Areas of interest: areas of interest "Tennis Court"
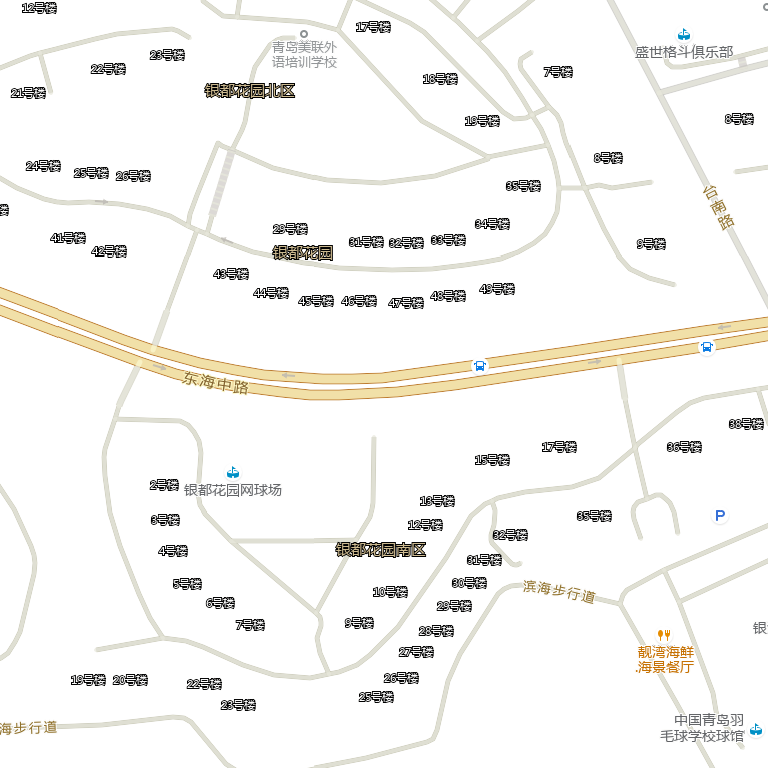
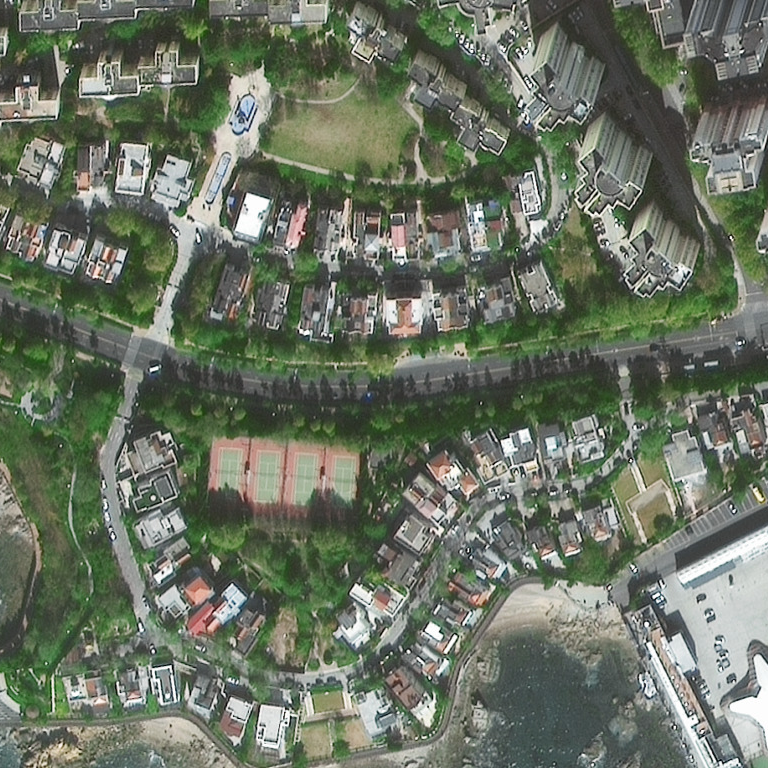